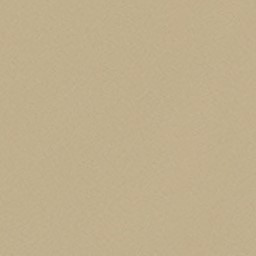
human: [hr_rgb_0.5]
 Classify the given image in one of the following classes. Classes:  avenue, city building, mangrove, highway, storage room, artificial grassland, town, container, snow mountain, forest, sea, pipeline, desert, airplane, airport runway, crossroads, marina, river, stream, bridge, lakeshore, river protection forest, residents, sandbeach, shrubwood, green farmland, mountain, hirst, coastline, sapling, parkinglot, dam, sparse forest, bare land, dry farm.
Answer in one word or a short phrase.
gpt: desert